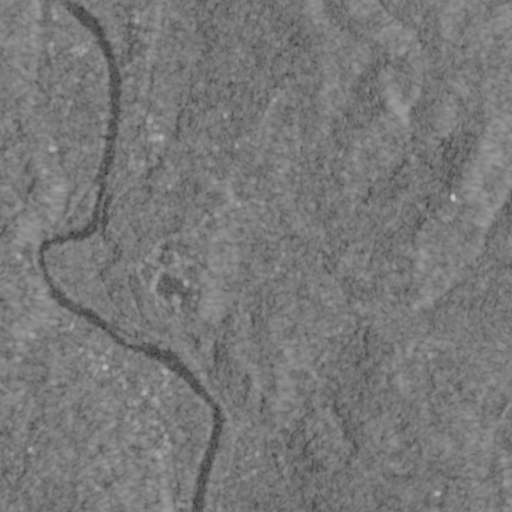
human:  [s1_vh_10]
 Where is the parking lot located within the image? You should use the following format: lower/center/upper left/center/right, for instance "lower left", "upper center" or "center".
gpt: The parking lot is located in the lower left of the image.
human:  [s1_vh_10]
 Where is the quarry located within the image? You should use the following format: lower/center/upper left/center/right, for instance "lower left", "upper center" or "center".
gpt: The quarry is located in the center left of the image.
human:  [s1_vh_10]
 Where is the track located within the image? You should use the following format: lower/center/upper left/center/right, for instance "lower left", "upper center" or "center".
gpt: There is no track in the image.

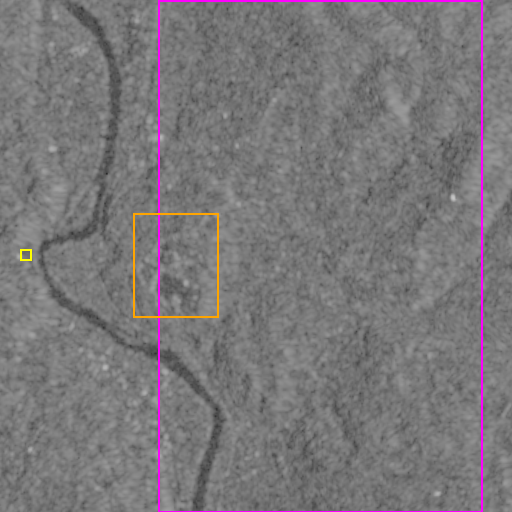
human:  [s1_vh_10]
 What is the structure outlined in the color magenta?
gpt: The structure outlined in magenta is a crop field.
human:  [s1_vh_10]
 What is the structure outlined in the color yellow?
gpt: The structure outlined in yellow is a parking lot.
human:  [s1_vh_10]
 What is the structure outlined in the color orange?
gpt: The structure outlined in orange is a quarry.
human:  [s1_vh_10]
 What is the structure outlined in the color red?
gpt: There is no red outline.